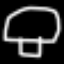
Label: mushroom